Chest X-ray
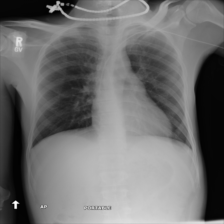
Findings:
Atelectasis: negative
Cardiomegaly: negative
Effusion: negative
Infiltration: negative
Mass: negative
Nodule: negative
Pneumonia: negative
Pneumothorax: negative
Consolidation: negative
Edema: negative
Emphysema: negative
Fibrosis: negative
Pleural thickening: negative
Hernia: negative